Question: I have a paginated report that summarizes various categories (the rows), by date (columns). The report works correctly for grouping and page breaks. My problem starts when the number of dates exceeds the width of the page in Print Layout mode. What property am I not setting correctly?
thank you in advance for any assistance.
This is the report design:
<URL>
When I run the report, the layout is correct
<URL>
When I view in Print Layout mode, the first page is correct but the second page loses the row categories.

<URL>
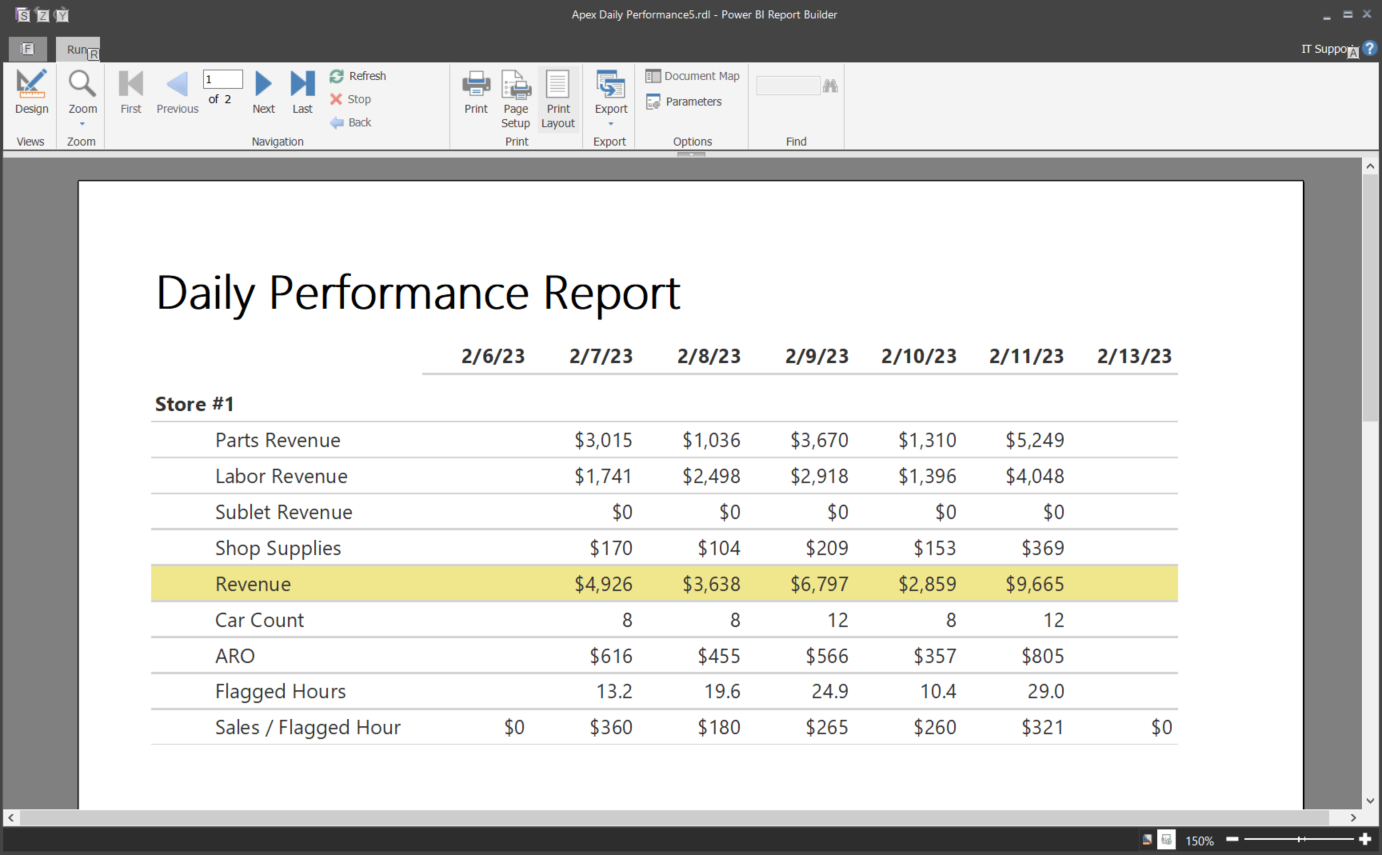
Answer: Select the tablix control and then set the 'RepeatRowHeaders' property to 'True'.
<URL>
---
Update after looking at RDL
---
I cannot work out why your report is not working (limited time to investigate). However, I removed the matrix control and just created it from scratch, I did not do anything else and, other that a bit of formatting that I didn't replicate, it works as expected.
This GIF shows you your version on the left vs the version I edited on the right
<URL>
I can't share the revised version directly so if you can provide a dropbox folder that I can update, I can send you the revised RDL back. If not I'll send it from my personal account later somehow.